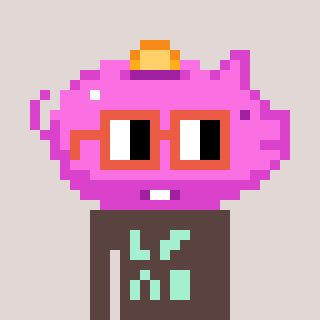
a pixel art character with square orange glasses, a piggybank-shaped head and a darkbrown-colored body on a warm background